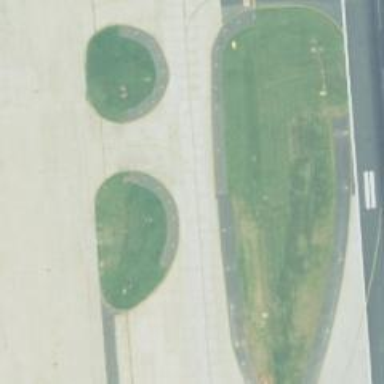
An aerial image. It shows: View of taxiway at the airport.